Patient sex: F
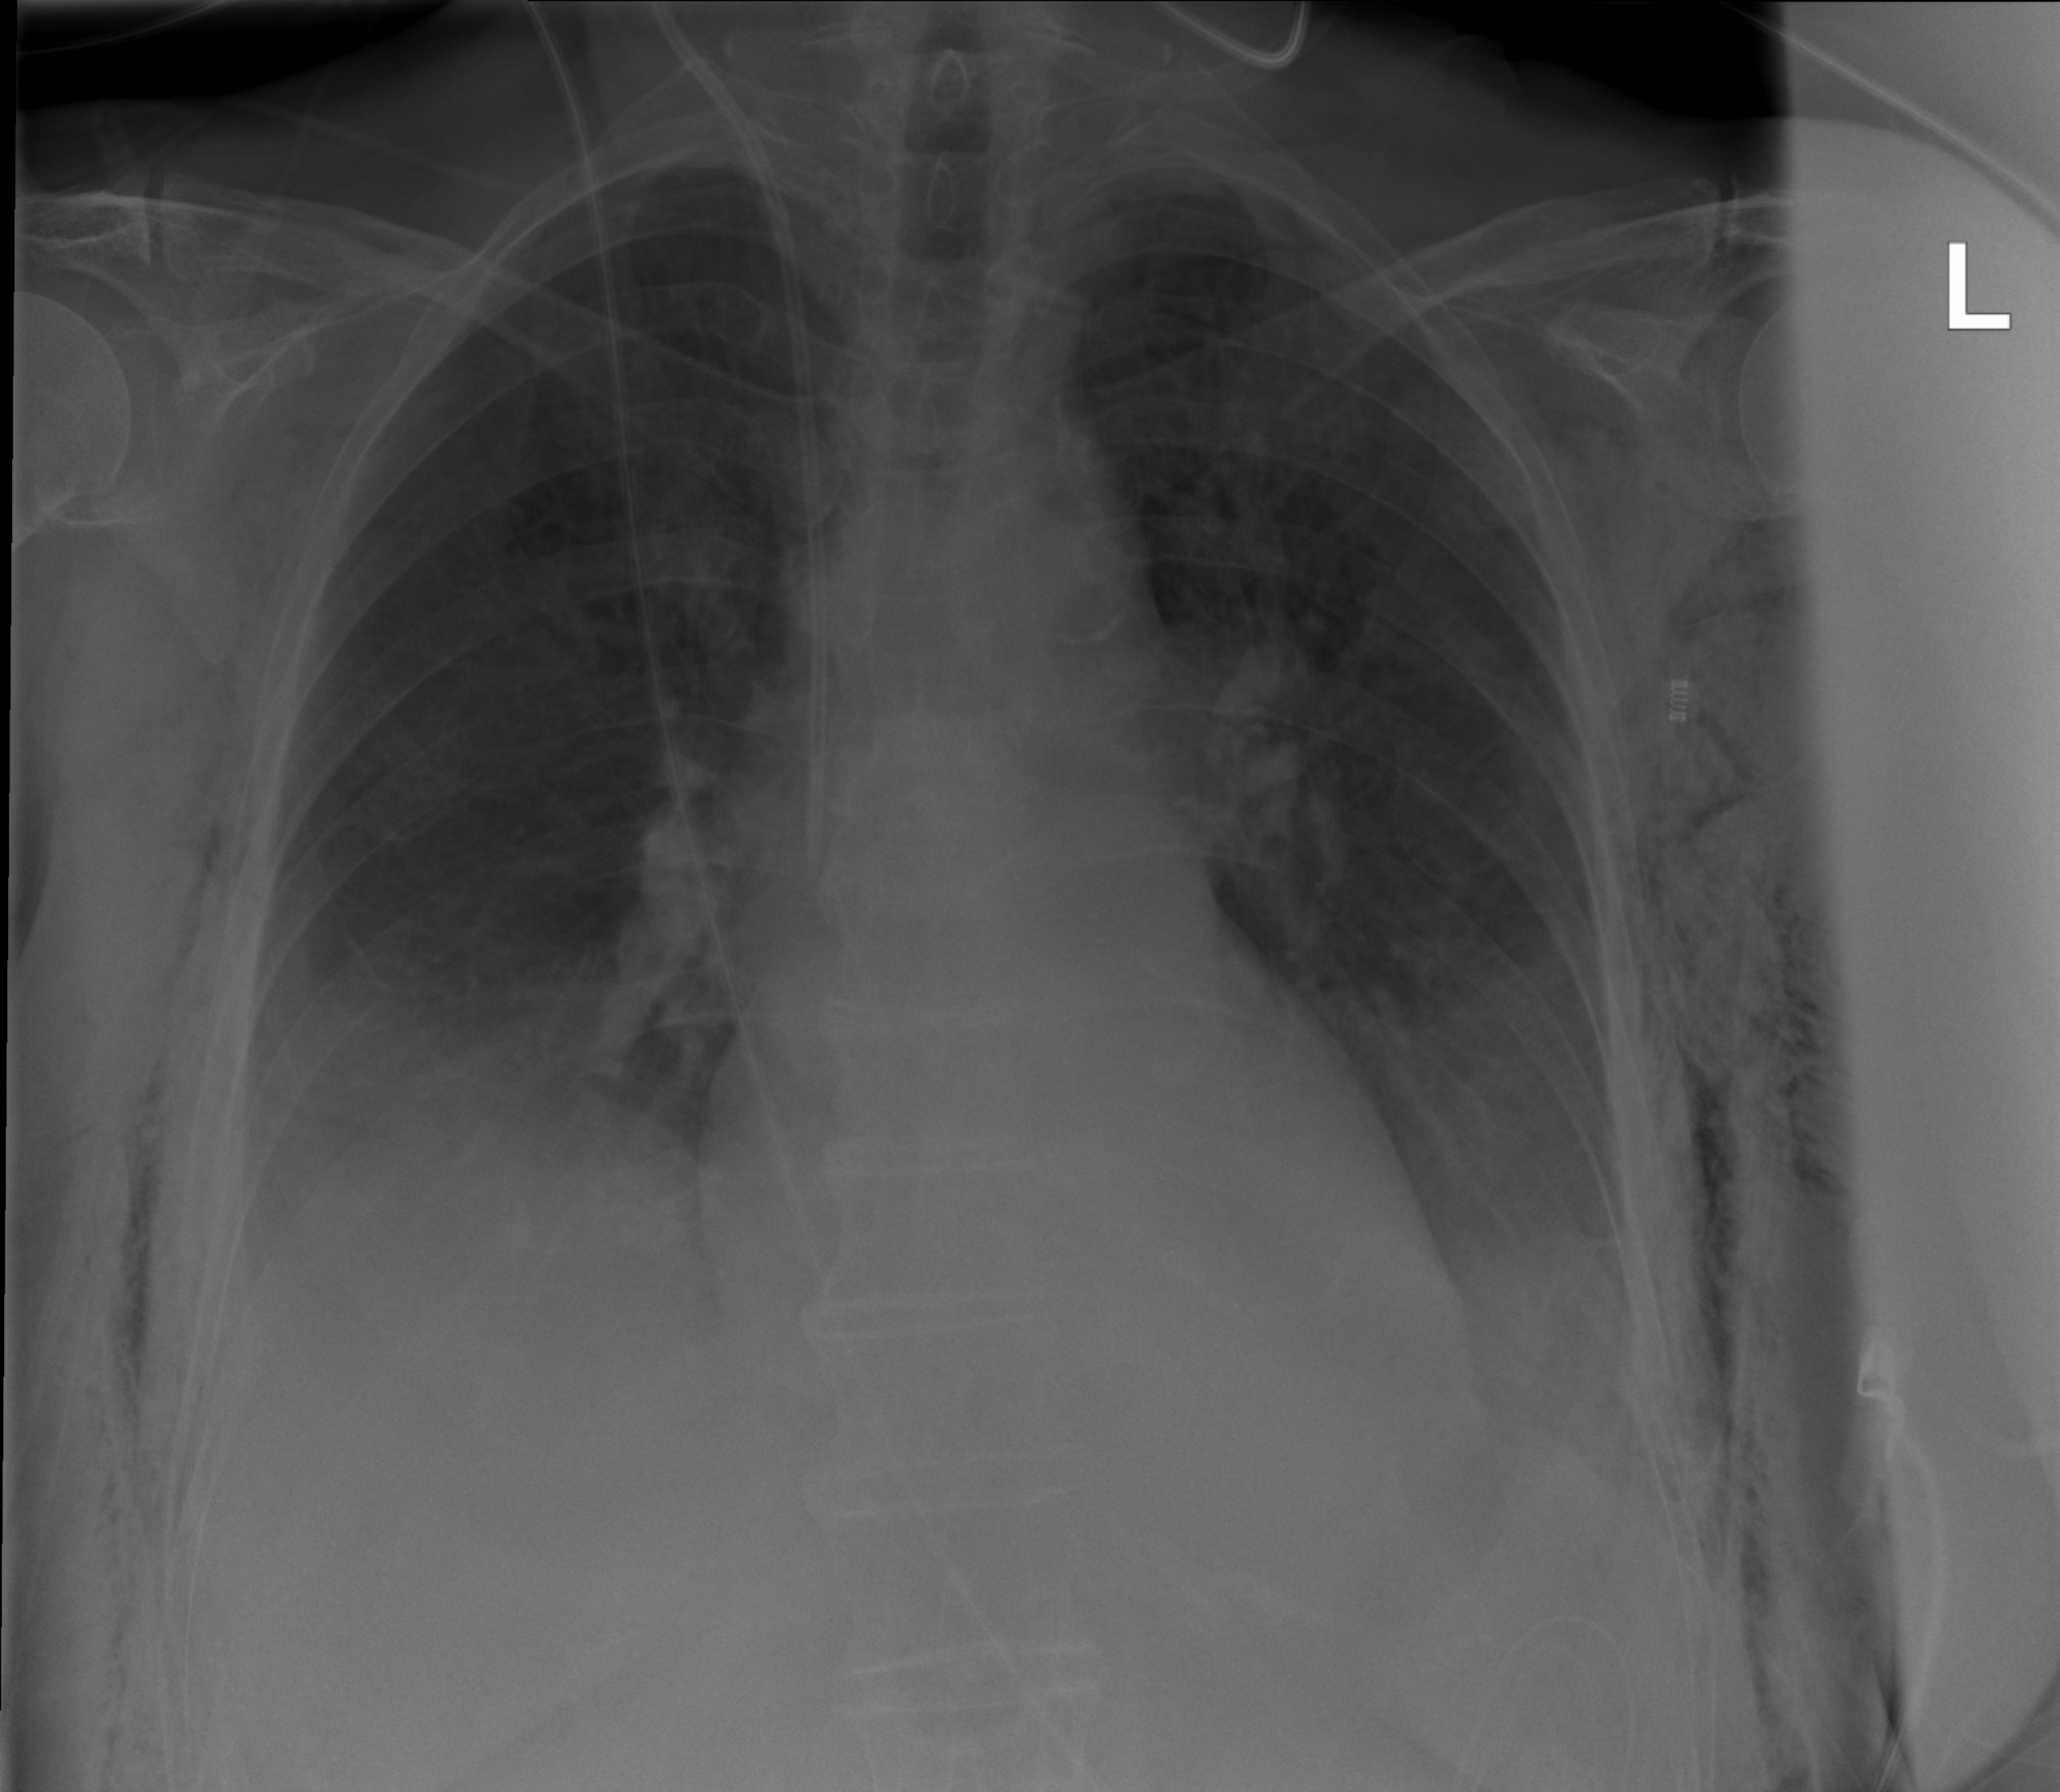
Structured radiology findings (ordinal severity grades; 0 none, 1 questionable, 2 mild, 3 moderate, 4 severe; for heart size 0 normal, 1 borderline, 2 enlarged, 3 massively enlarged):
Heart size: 0
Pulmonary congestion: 0
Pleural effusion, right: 2
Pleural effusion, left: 2
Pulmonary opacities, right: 0
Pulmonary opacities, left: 0
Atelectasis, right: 2
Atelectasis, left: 2